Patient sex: M
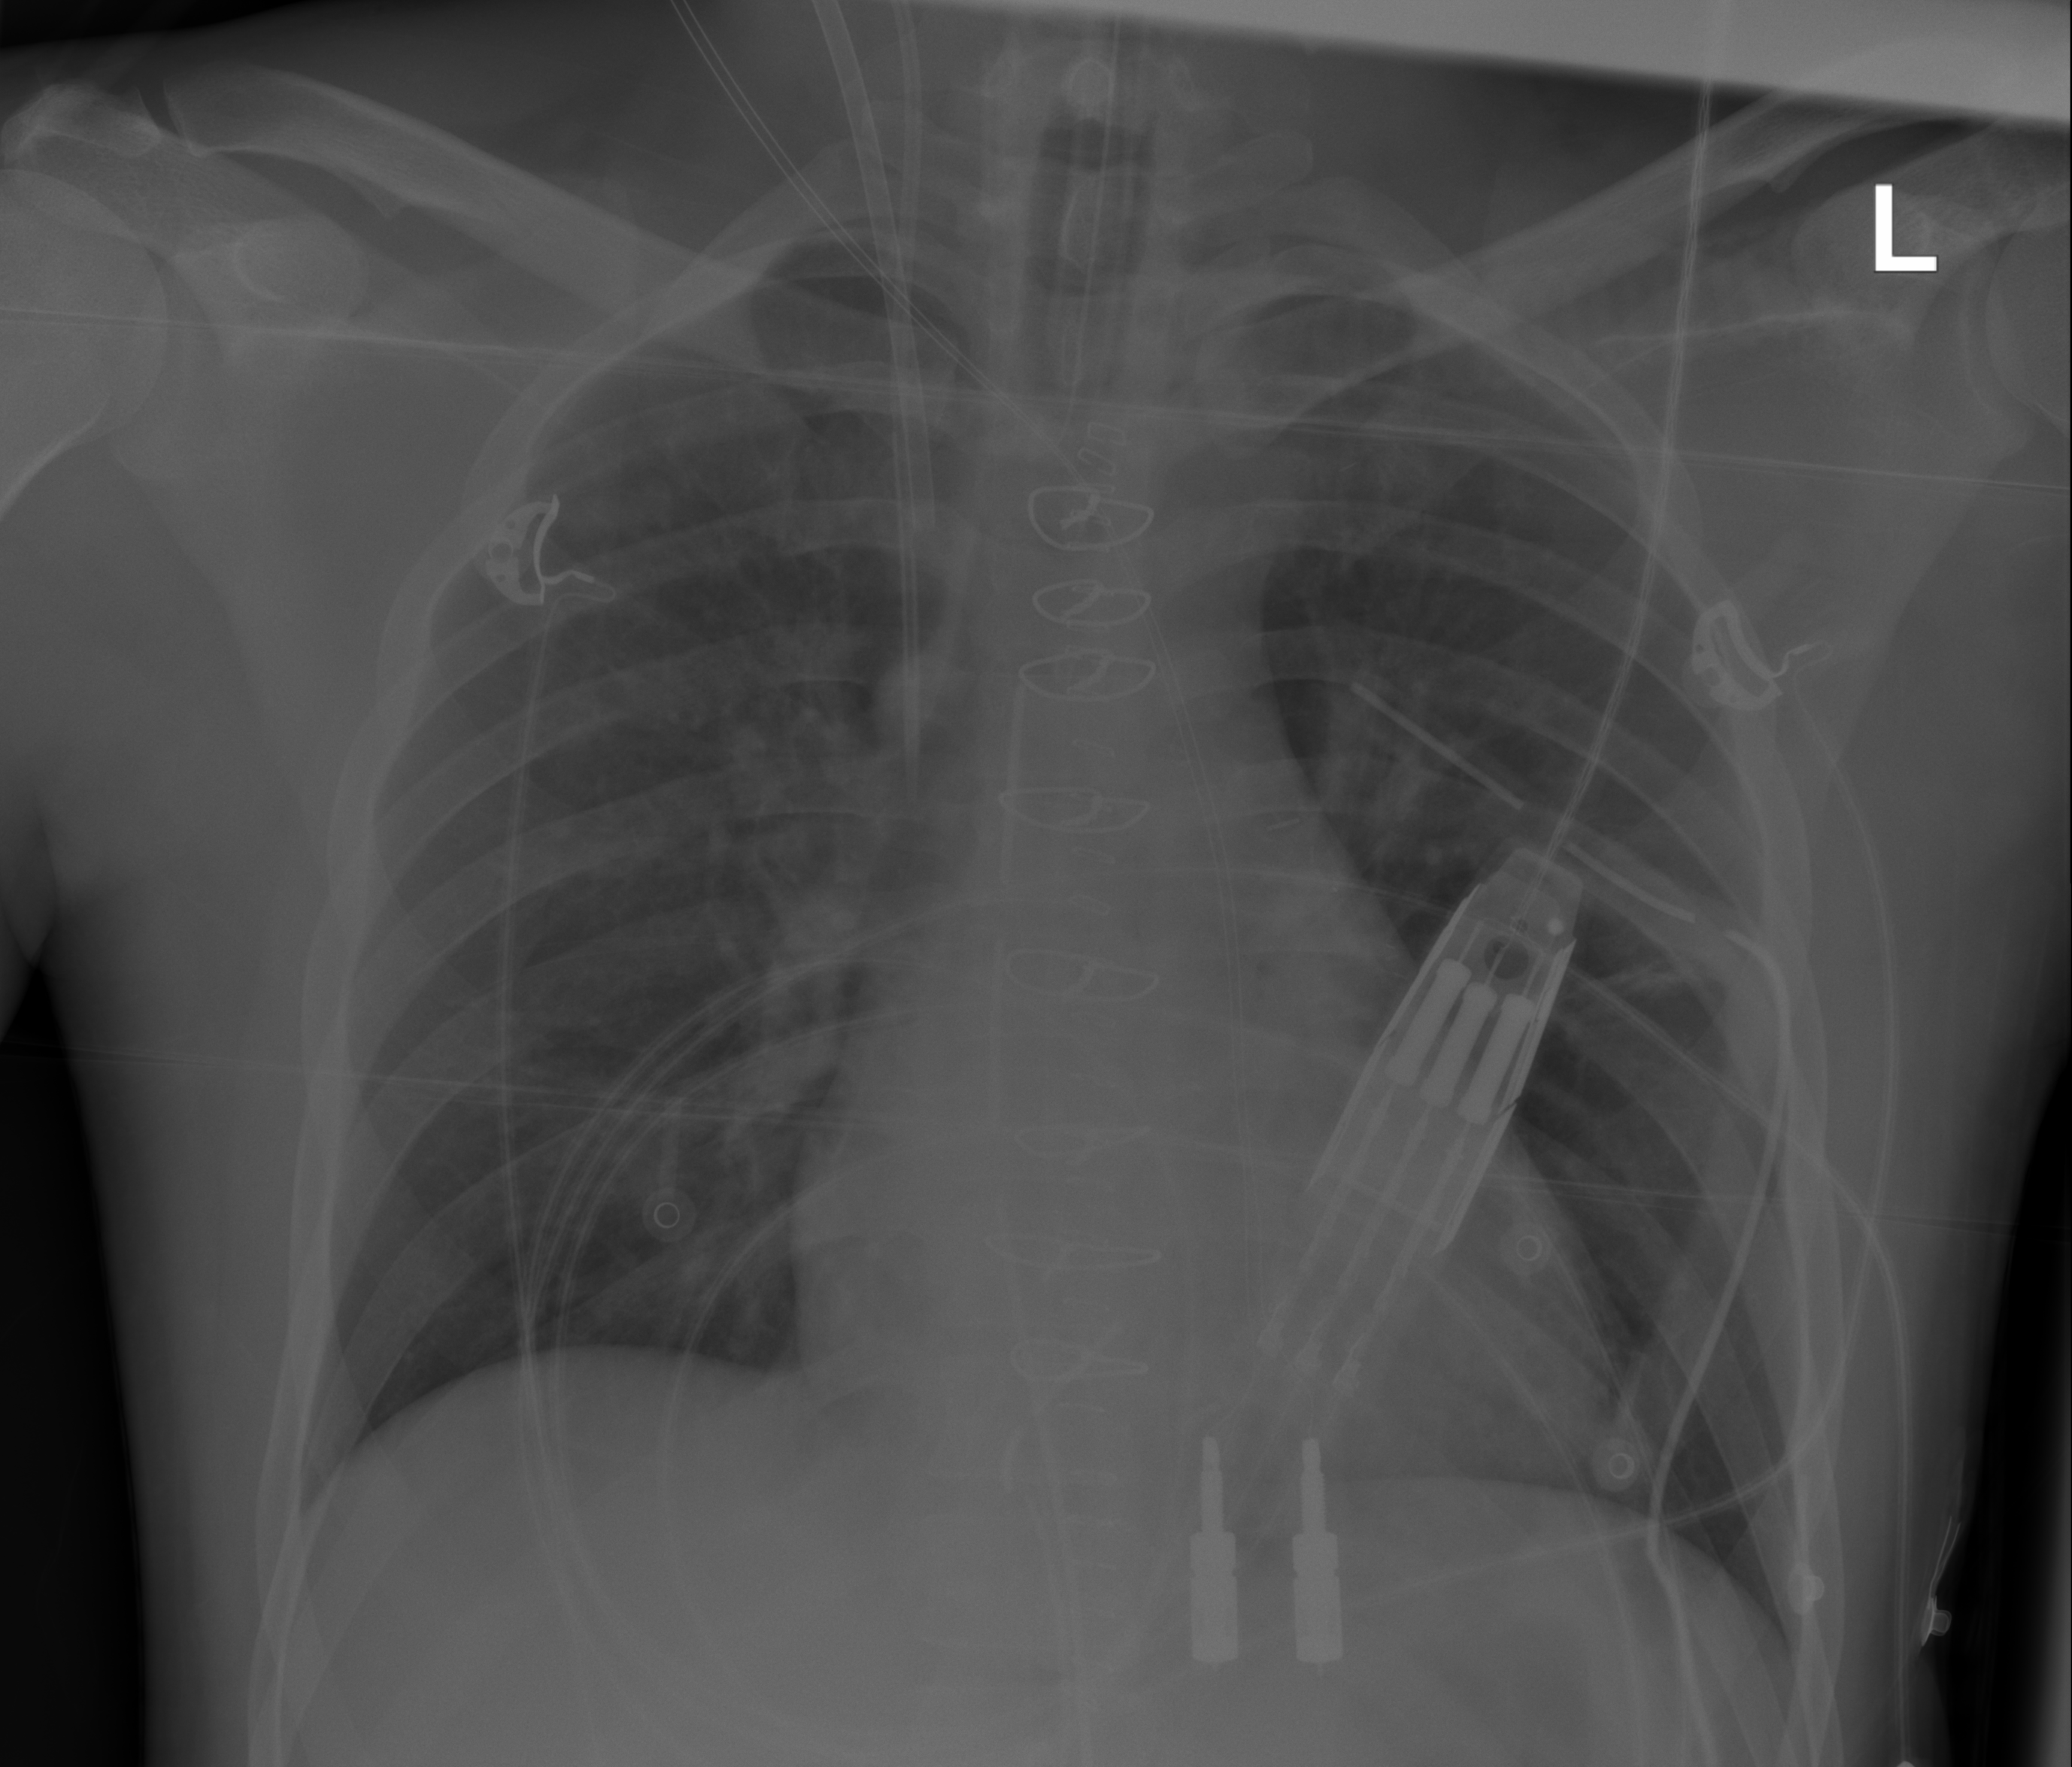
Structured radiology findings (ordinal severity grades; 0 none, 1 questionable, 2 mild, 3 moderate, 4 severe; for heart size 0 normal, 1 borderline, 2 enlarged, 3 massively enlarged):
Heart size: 1
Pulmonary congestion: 0
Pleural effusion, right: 0
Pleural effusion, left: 0
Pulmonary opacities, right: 0
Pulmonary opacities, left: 0
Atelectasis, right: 0
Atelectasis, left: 0